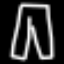
Label: pants